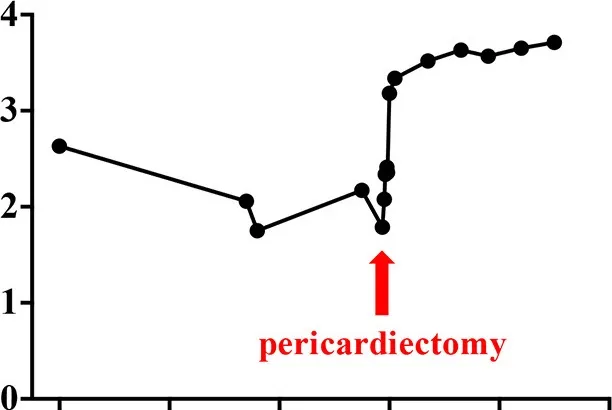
Clinical course of the patient. Serum albumin concentrations are improved after pericardiectomy.
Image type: chart (chart)